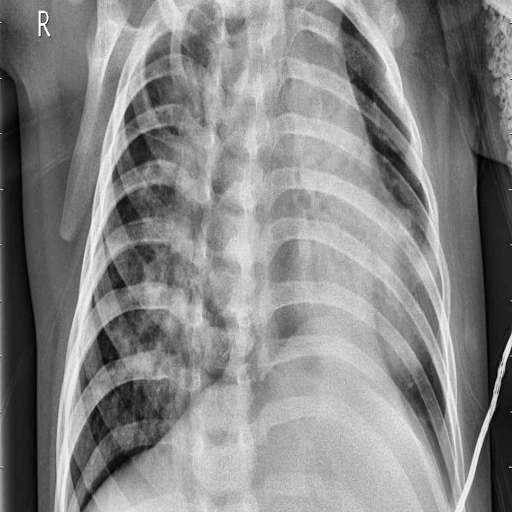
Finding: PNEUMONIA